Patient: sex M, age 37
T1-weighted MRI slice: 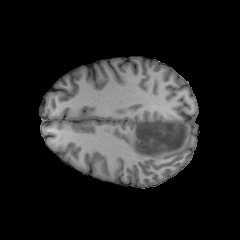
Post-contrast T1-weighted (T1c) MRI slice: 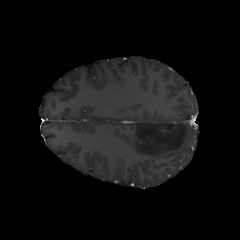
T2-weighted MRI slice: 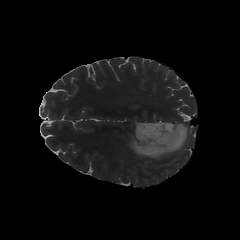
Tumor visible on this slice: yes
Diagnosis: Astrocytoma, IDH-mutant
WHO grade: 2